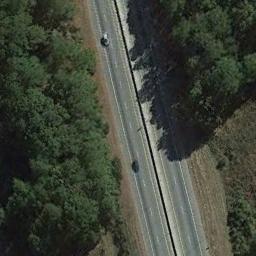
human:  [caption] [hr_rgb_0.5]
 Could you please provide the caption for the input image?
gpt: There are large green forests around the freeway and there are two cars on the freeway .

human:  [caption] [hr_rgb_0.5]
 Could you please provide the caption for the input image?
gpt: The freeway goes through the forest with two cars .

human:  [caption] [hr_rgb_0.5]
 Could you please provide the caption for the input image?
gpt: A straight freeway goes through the forest with many dark green trees and a car is driving on the freeway .

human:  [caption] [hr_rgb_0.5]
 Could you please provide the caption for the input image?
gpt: On the left of the highway is green land .

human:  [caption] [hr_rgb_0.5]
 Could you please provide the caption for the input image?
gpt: There are yellow lawns and many green trees beside the freeway .